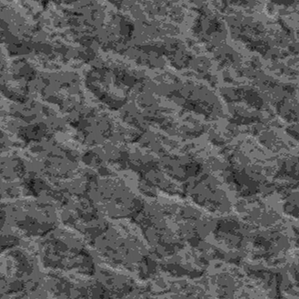
Label: frost